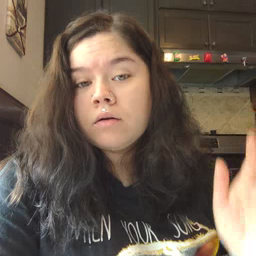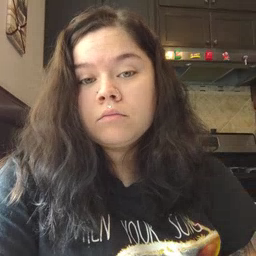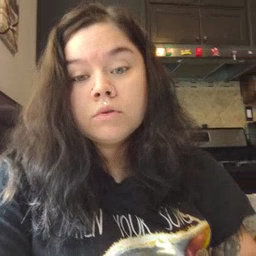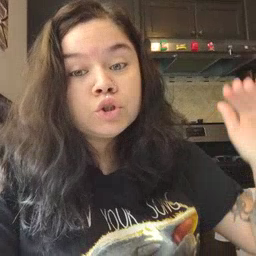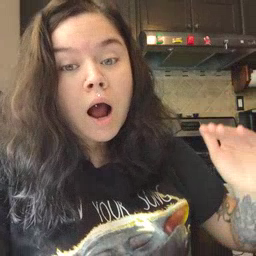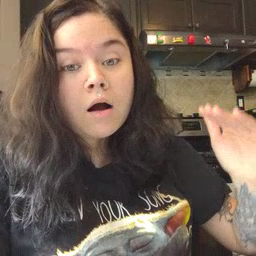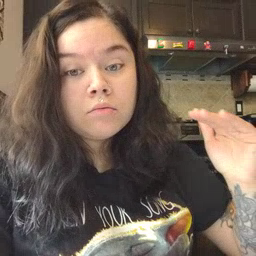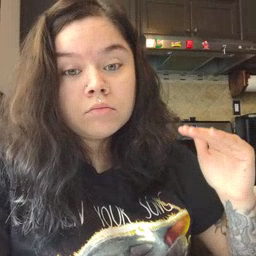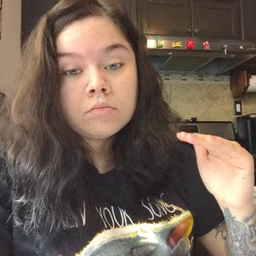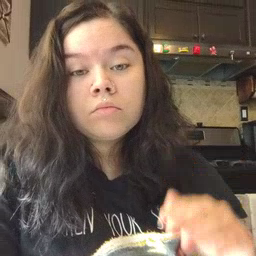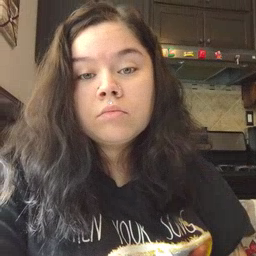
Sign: child